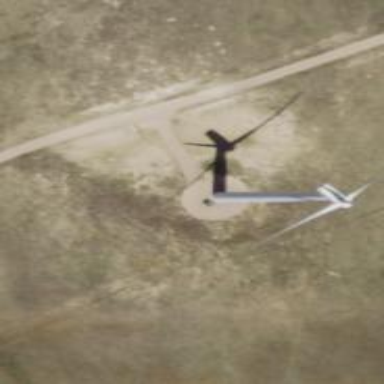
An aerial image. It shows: Wind generator powered by wind turbine.